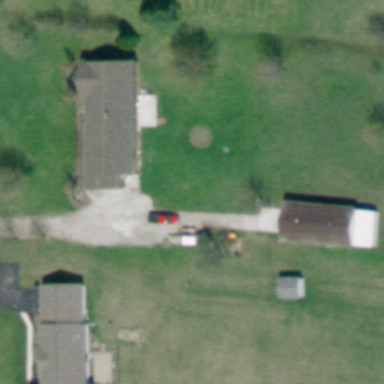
Three houses are surrounded by verdant lawn in the sparse residential area .